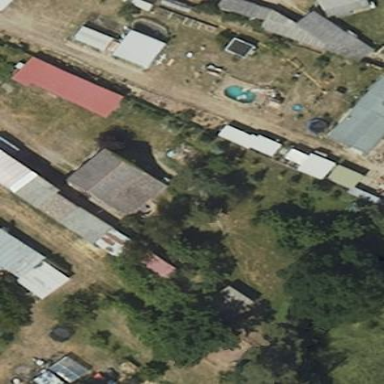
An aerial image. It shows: Shed.